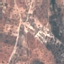
Label: HerbaceousVegetation